Question: Hi and sorry for my bad English.
I'm studying computer science and I didn't understand why this expression (in the image) has this result.

Tmedio is the "medium" cost of a linear search algorithm, according to my mind and to the definition of summatory, if for example n = 4, the result should be like: (1/4)*(1+2+3+4)... What am I doing wrong?
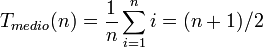
Answer: The sum of first n numbers is n*(n+1)/2. Hence you get (1/n) * n * (n+1)/2 = (n+1)/2.
See the wiki page related to this identity here: <URL>